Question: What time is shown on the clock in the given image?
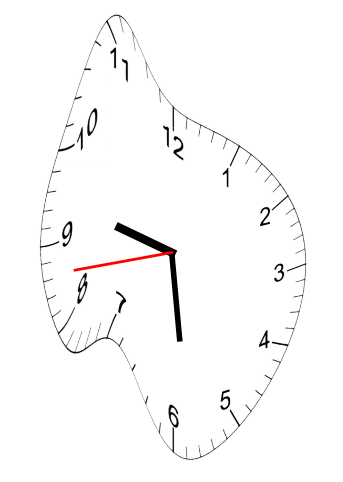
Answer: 09:28:43